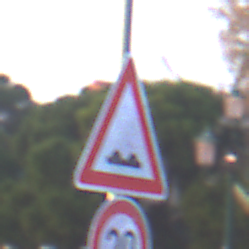
Verkehrszeichen: UnebeneFahrbahn
Zusatzzeichen unten: Geschwindigkeit20
Umgebung: Outdoor, Urban
Tageszeit: SunriseSunset
Wetter: Clear
Licht: Natural
Jahreszeit: NotSpecified
Kontrast: MediumContrast